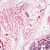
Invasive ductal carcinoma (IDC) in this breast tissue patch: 0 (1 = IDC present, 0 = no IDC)